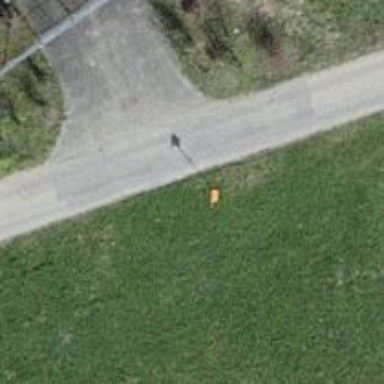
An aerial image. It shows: Aerial marker supported by pole.